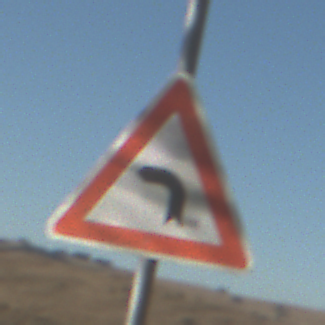
Verkehrszeichen: KurveLinks
Umgebung: Outdoor, Nature
Tageszeit: MorningAfternoon
Wetter: PartlyCloudy
Licht: Natural
Jahreszeit: NotSpecified
Kontrast: HighContrast